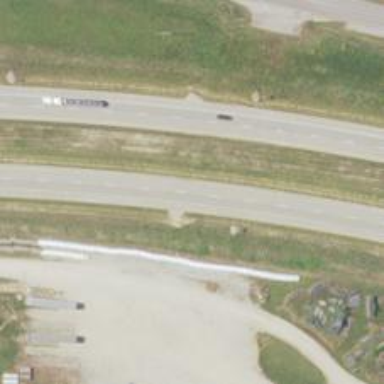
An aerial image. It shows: Trunk highway.